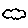
Label: cloud